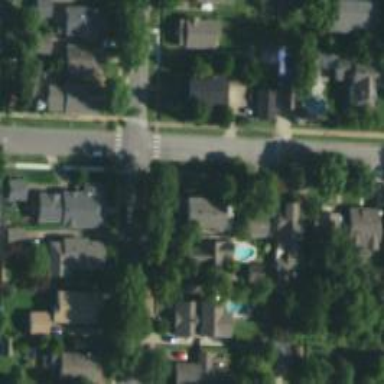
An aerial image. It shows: Residential road with asphalt surface and separate sidewalk.